Aerial crown-view tile of a tropical tree (Barro Colorado Island, Panama), acquired 20250317:
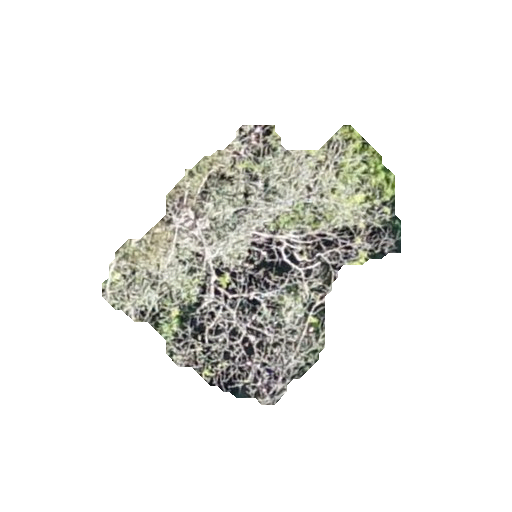
Species: Tabebuia rosea
GBIF accepted scientific name: Tabebuia rosea
Crown area: 74.135 m²